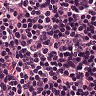
Metastatic tissue present: no